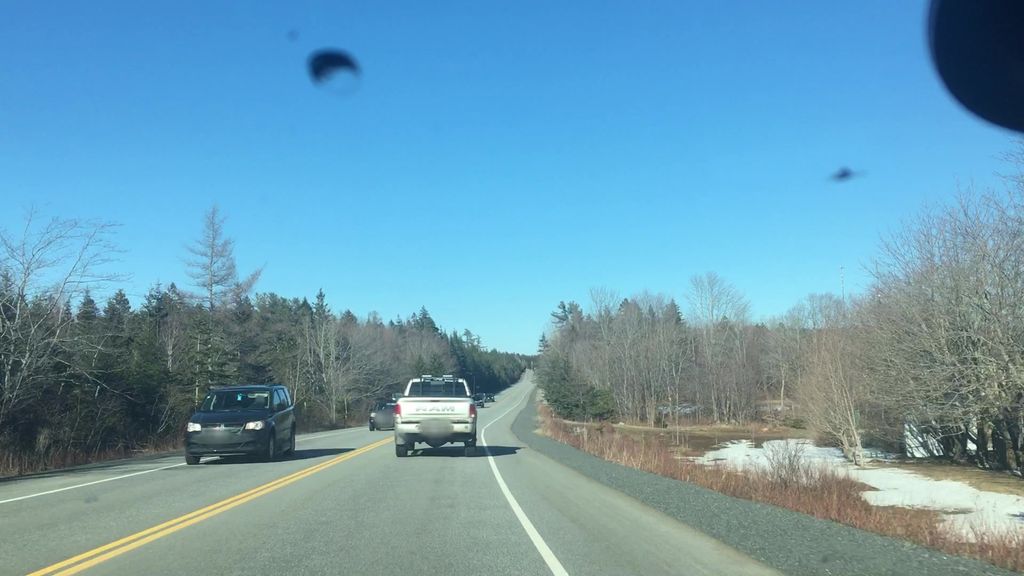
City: halifax